Field crop: maize
Growth stage: 2
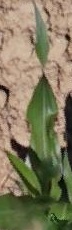
Species: maize